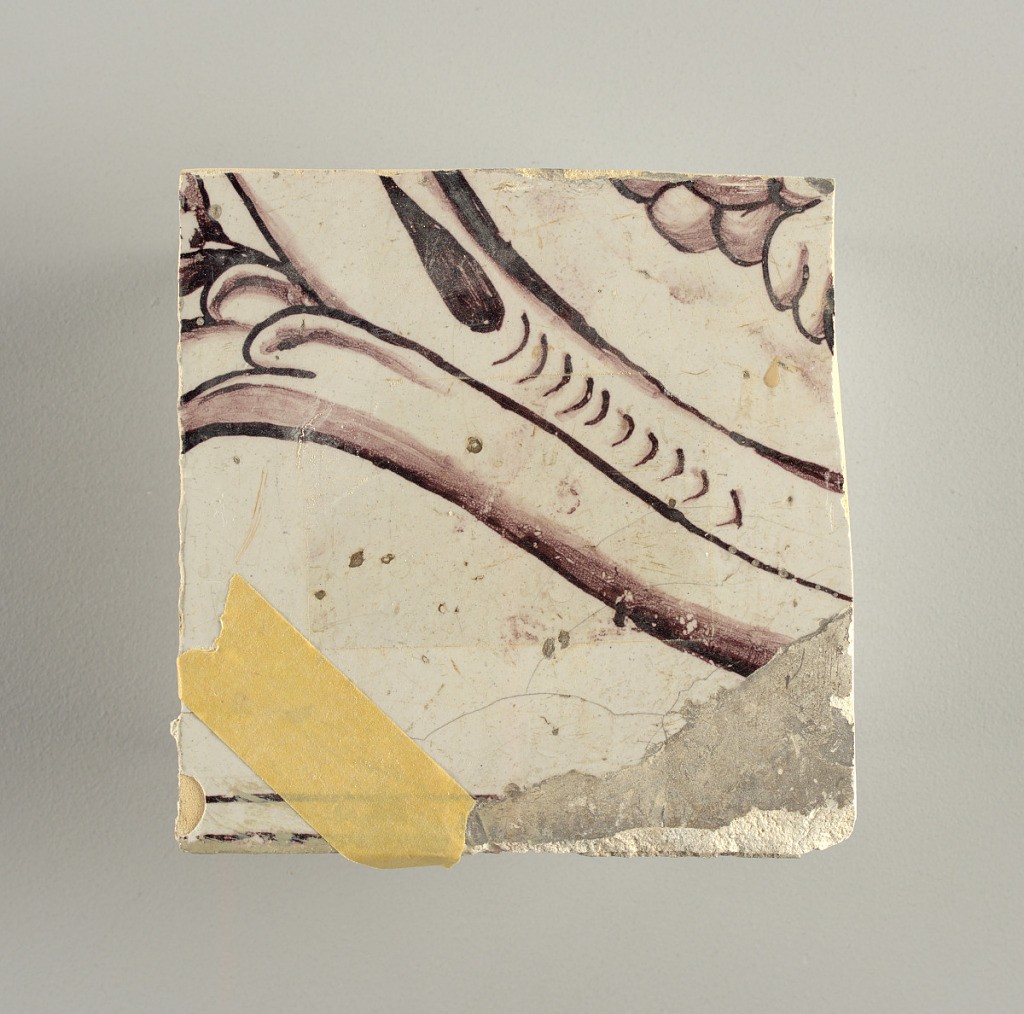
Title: Wall facing
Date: ca. 1725
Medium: tin-glazed earthenware, underglaze
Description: Running design for a frieze or a dado, composed of scrolls of foliage and strapwork, and four repeating motifs--a seated woman in a small upright oval medallion, a putto seated on a rocailled base, and strapwork in axial pattern.  The various panels, A to F, show various repeats of the same design, all being five tiles high and a varying number of tiles wide.